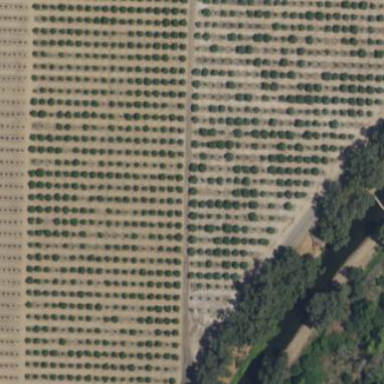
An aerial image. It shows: Orange orchard with rows of vibrant orange trees.